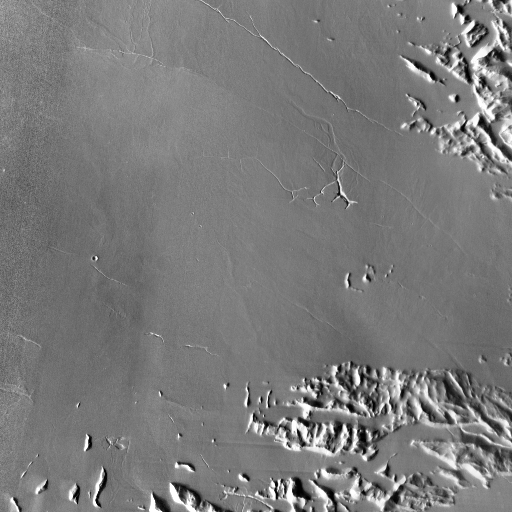
Crater classes present: Background, Other